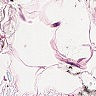
Metastatic tissue present: no